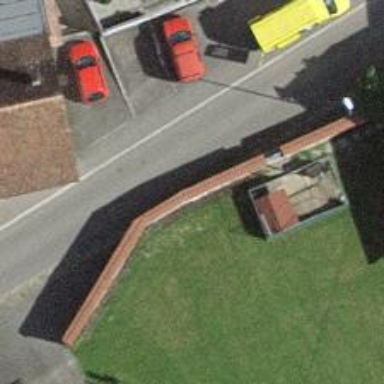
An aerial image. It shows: Wall is shown in the image.